Question: I want to display three div tags b1,b2,b3 inside a container div tag asn box.
I want to display the b1,b2,b3 div tag where I marked in green color.But now it displayed in position which i marked in red color.I already worked with similar concept.That code is not help for me .Now I just tried for one div b1.
'''
.box{
height:500px;
border-style: solid;
border-width: 2px;
border-color: red;
}
.b1{
width:250px;
height:175px;
border-style: solid;
border-width: 2px;
border-color: #0000A0;
margin:0;
padding:10px 0px 0 50px;
float:left;
}
'''
'''
<div class="box">
<div class="b1">
</div> <!--end of emp div -->
<div class="b2">
</div> <!--end of cli div -->
<div class="b3">
</div> <!--end of doc div -->
</div> <!--end of box div -->
'''

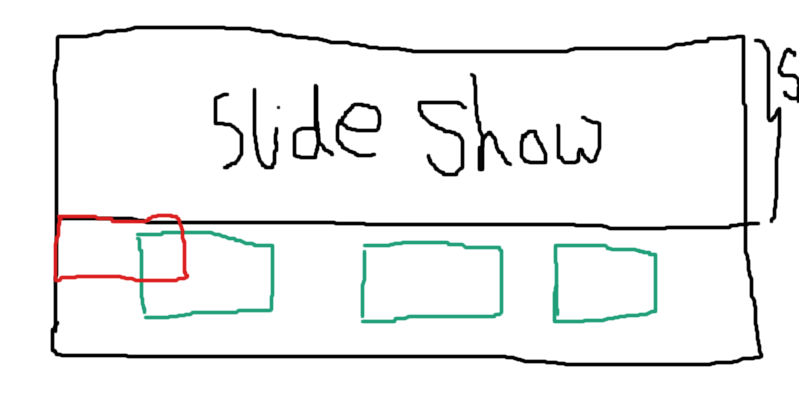
Answer: Like this? I've changed the 'box' to 'wrap', but added the 'box' class to each of your boxes. Further, I've defined a width in % for each box and added the property 'diplay: inline-block' instead of 'float:left'.
'''
html,
body,
div {
box-sizing: border-box;
}
.wrap {
height: 500px;
border-style: solid;
border-width: 2px;
border-color: red;
text-align: center;
}
.box {
width: 25%;
height: 175px;
padding: 10px 10px 0 10px;
display: inline-block;
text-align: left;
margin-left: 20px;
margin-right: 20px;
}
'''
'''
<div class="wrap">
<div class="box b1">
<h2>Heading</h2>
<p>Donec id elit non mi porta gravida at eget metus. Fusce dapibus, tellus ac cursus commodo, tortor mauris condimentum nibh, ut fermentum massa justo sit amet risus. Etiam porta sem malesuada magna mollis euismod. Donec sed odio dui.</p>
</div>
<!--end of emp div -->
<div class="box b2">
<h2>Heading</h2>
<p>Donec id elit non mi porta gravida at eget metus. Fusce dapibus, tellus ac cursus commodo, tortor mauris condimentum nibh, ut fermentum massa justo sit amet risus. Etiam porta sem malesuada magna mollis euismod. Donec sed odio dui.</p>
</div>
<!--end of cli div -->
<div class="box b3">
<h2>Heading</h2>
<p>Donec id elit non mi porta gravida at eget metus. Fusce dapibus, tellus ac cursus commodo, tortor mauris condimentum nibh, ut fermentum massa justo sit amet risus. Etiam porta sem malesuada magna mollis euismod. Donec sed odio dui.</p>
</div>
<!--end of doc div -->
</div>
<!--end of box div -->
'''